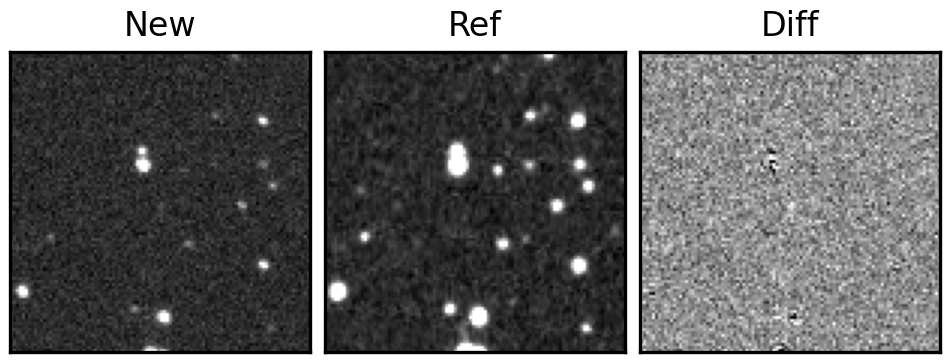
Label: real